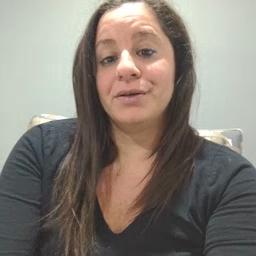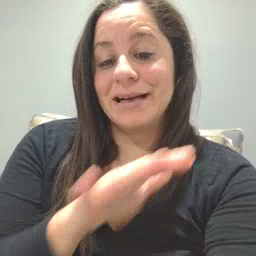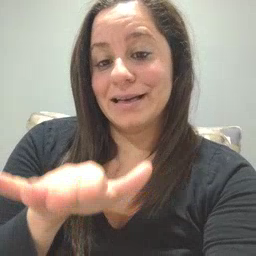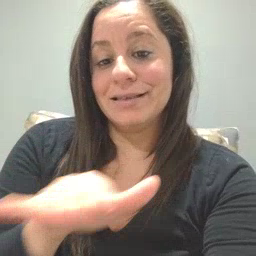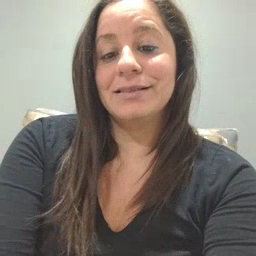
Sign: clean